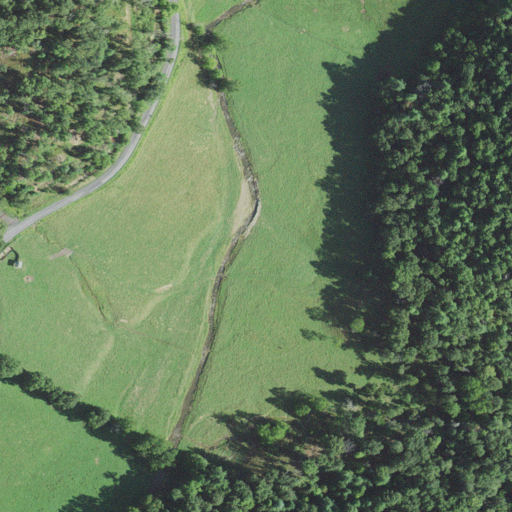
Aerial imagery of valley in Virginia named Sites Hollow containing pasture, mixed forest, evergreen forest, open development, and deciduous forest